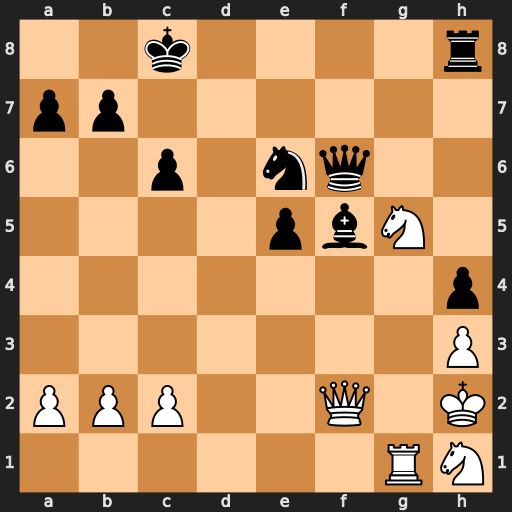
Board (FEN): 2k4r/pp6/2p1nq2/4pbN1/7p/7P/PPP2Q1K/6RN
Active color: w
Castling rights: -
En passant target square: -
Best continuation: Ne4 Qf8 Qxf5 Qxf5 Nd6+ Kc7 Nxf5